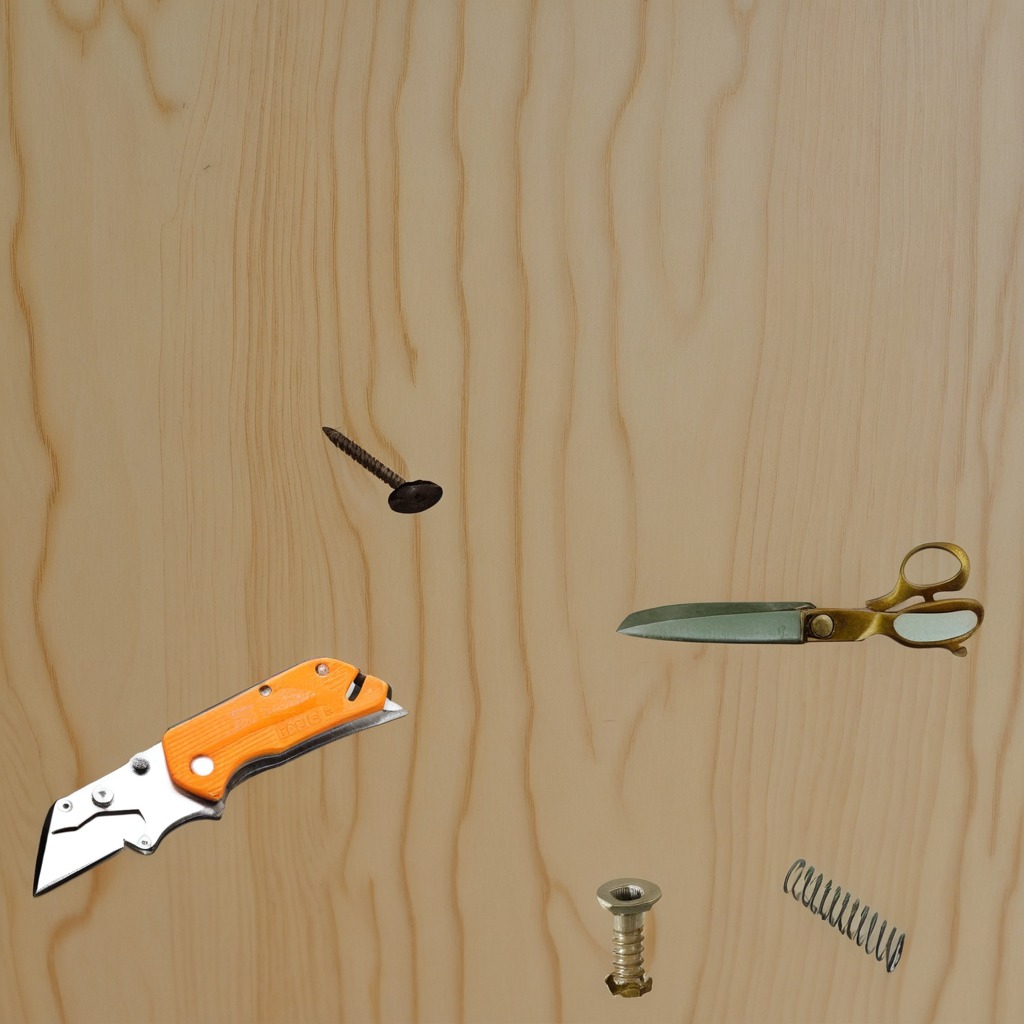
A utility knife, a metal machine screw, an iron nail, a coiled metal spring, and a pair of scissors are lying on the plywood surface.